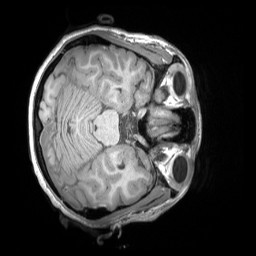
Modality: T1w
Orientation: axial
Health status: healthy